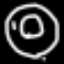
Label: donut